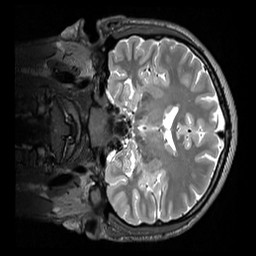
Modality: T2w
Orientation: coronal
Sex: male
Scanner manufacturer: siemens
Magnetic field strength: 3 T
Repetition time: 3.2 s
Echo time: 0.409 s